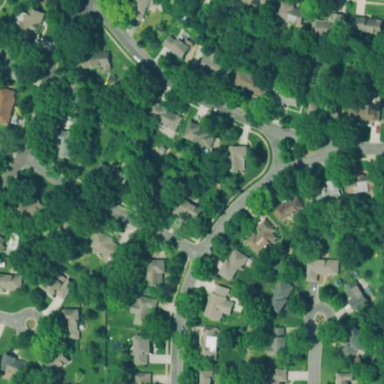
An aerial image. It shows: This residential area consists of single-family homes.